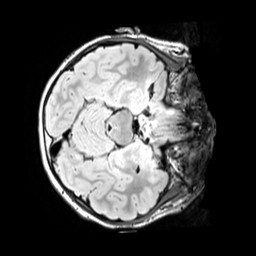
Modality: FLAIR
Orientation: axial
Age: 11
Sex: female
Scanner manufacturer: siemens
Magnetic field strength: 3 T
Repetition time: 5 s
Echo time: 0.388 s